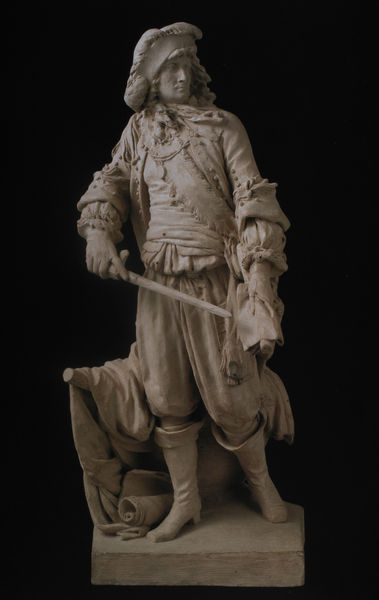
Titel: Anne-Hilarion de Costentin, Maréchal de Tourville
Künstler: Jean-Antoine Houdon
Standort: Versailles
Institution: Musée National du Château de Versailles et de Trianon
Schlagwörter: dunkel, feder, hand, kopf, kämpfer, mann, schatten, umhang, weiß, grau, handschuh, handschuhe, hell, hut, licht, marmor, mund, nase, schwarz, blick, gürtel, schal, tuch, haube, alt, anzug, bart, hemd, hose, jacke, jung, kappe, mütze, augen, barock, falten, federn, gesicht, halten, kragen, mensch, messer, sockel, stehen, stein, ärmel, hände, portrait, gehen, figur, haare, mantel, stoff, decke, borte, kinn, locken, renaissance, genre, stock, skulptur, statue, ton, beine, schärpe, segel, papier, hosen, könig, zeigefinger, faltenwurf, kontrapost, plastik, podest, rüschen, knöpfe, weste, krempe, foto, fotografie, photographie, porzellan, denkmal, militär, schwert, uniform, soldat, napoleon, degen, manschetten, scherpe, stiefel, herrscher, bildniss, photo, ganzfigur, rolle, tracht, frontalansicht, farbfoto, brief, freiheit, leder, dolch, wams, general, feldherr, kniebundhose, kniebundhosen, edelmann, absatz, admiral, seefahrer, gips, spielbein, standbein, stulpen, bote, klassik, kurzschwert, aufnahme, kniebund, franzose, rückkehr, staute, nachricht, figure, pirat, landsknecht, mannn, schadow, musketier, ann, seeräuber, 1600, standbeim, qweeiß